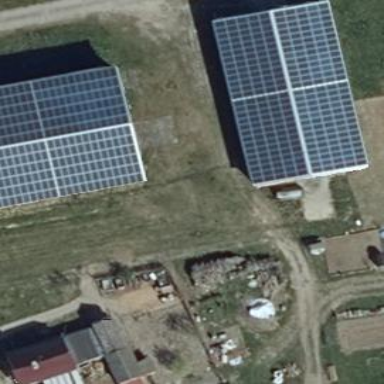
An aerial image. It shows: Small solar photovoltaic panel generator inside building.